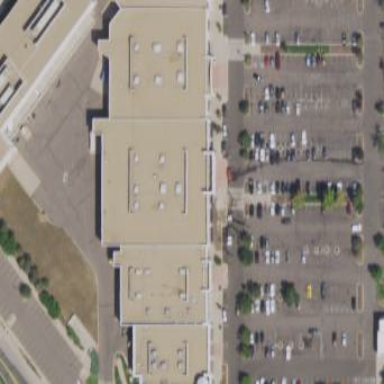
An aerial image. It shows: Retail building.